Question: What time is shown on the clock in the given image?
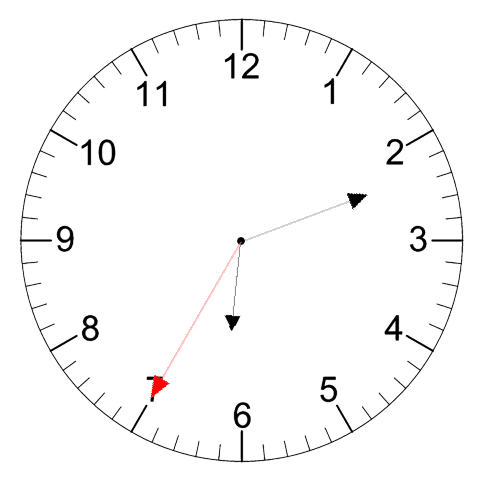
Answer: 06:11:35